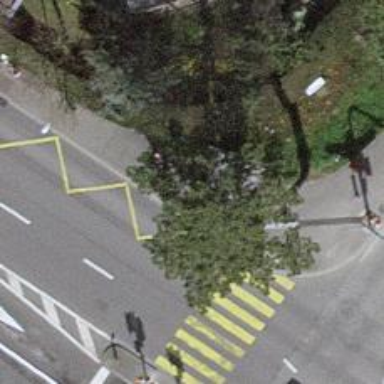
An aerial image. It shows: Asphalt sidewalk with platform for public transport. The platform has shelter.